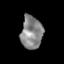
Tissue: skin
Cell type: Epithelial cells
Senescence score: 0.2729
Nuclear area (px): 694
Mean DAPI intensity: 135.833